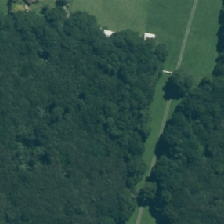
Land cover: indigenous_forest